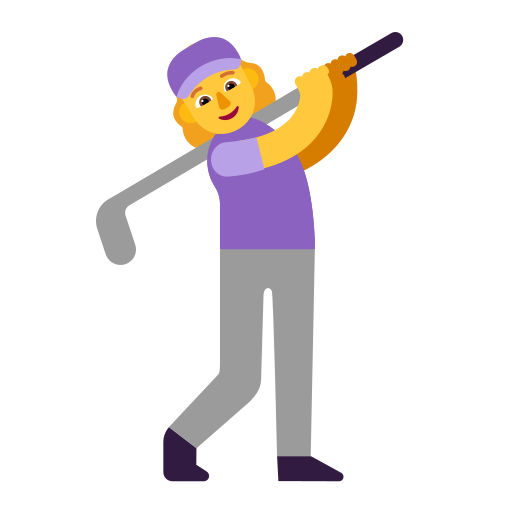
woman golfing flat default